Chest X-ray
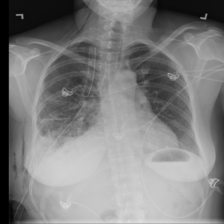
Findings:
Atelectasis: negative
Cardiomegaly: negative
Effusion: negative
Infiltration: positive
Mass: negative
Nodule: negative
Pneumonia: negative
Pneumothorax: negative
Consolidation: negative
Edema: negative
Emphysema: positive
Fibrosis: negative
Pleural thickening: negative
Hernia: negative